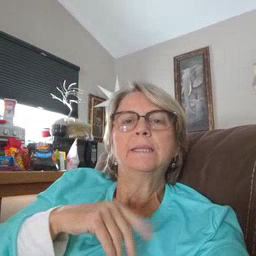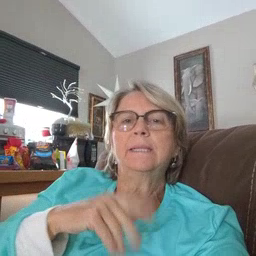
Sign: tree